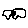
Label: car